Question: Does any programming language provide such a thing?
Where could this be used?
For example:

note that somethingStrange is not a class, its an instance (its underlined) and this is an object diagram
Spec (section 7.3.22) says:
An instance specification is depicted using the same notation as its classifier, but in place of the classifier name appears an underlined concatenation of the instance name (if any), a colon (':') and the classifier name or names.
The convention for showing multiple classifiers is to separate their names by commas.
So im stuck with "multiple classifiers".
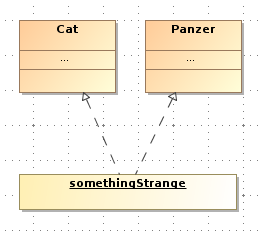
Answer: Any language with extensional rather than intensional typing will allow such constructs.
For example, in RDF two sources could make claims about a web resource which are completely conflicting, or in a 'duck type' language an object could have all the characteristics of two otherwise unrelated types.
Extensional languages classify objects by their properties - if it has prongs it's a fork, if it's got a handle and a bowl it's a spoon, if it has both prongs and a bowl it is both a fork and a spoon.
The difference between such languages and class oriented intensional languages such as C++/Java/C# to which UML is more commonly applied, is that you don't need a spork class to define things which are both spoons and forks - whether things belong to a classifier is defined by whether they meet the requirements of the classifier.